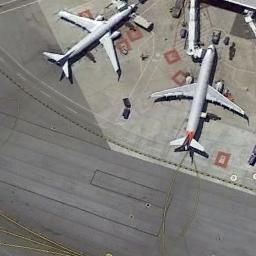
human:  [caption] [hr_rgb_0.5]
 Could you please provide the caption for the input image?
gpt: Two airplanes are parked beside the terminal .

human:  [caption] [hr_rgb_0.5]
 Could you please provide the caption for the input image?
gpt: A plane with the red mark and a white plane parked next to boarding bridges and some red marks beside .

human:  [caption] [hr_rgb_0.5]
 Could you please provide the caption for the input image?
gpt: Here are two planes parked at the gate .

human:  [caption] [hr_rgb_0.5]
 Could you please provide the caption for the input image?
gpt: Two planes of different sizes are neatly parked next to the buildings in the airport .

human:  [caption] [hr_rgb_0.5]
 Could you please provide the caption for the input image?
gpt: Two planes are in the field next to the runway .